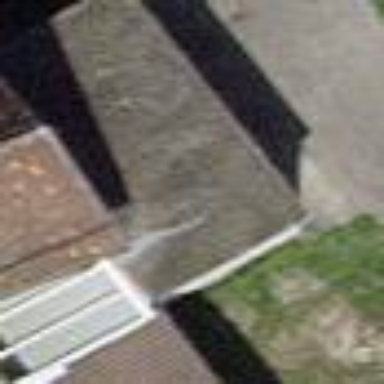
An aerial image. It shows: Garage.